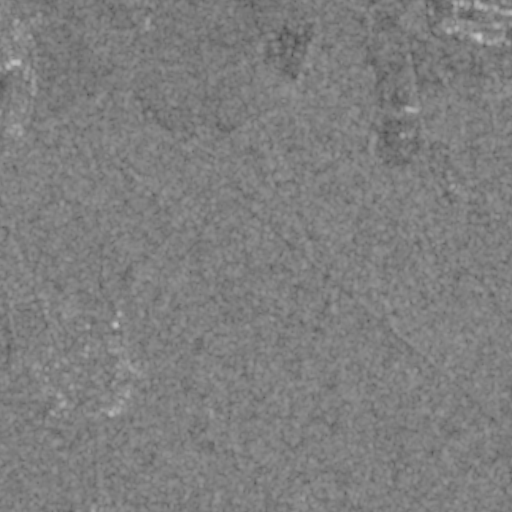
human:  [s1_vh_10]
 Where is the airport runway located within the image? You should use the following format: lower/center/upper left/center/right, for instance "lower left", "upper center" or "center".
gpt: The airport runway is located in the upper center of the image.
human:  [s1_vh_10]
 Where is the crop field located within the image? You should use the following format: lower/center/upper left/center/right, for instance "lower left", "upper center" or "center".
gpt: The crop field is located in the upper left of the image.
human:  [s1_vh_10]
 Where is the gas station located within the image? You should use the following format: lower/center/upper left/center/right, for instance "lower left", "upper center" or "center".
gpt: The gas station is located in the upper left of the image.
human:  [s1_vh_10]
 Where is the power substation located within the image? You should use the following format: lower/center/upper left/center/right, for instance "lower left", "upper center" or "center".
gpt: The power substation is located in the upper right of the image.
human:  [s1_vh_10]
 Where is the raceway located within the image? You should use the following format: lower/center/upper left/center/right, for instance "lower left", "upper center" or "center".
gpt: The raceway is located in the upper right of the image.
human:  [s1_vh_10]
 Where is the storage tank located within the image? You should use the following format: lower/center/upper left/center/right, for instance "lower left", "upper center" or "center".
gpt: The storage tank is located in the upper right of the image.
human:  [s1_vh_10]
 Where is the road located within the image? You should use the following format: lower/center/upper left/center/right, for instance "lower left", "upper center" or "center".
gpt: There is no road in the image.

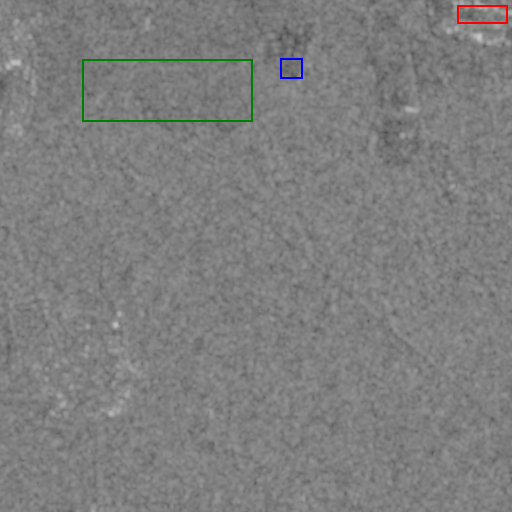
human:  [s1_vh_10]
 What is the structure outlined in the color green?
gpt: The structure outlined in green is a crop field.
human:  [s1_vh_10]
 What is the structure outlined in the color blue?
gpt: The structure outlined in blue is a park.
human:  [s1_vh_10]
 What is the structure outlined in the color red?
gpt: The structure outlined in red is a parking lot.
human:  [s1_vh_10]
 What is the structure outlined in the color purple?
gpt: There is no purple outline.